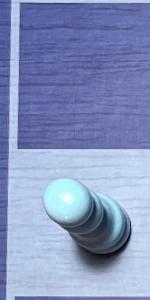
Label: Pawn_White